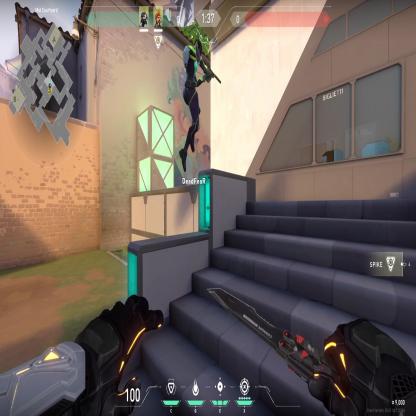
Label: teammate